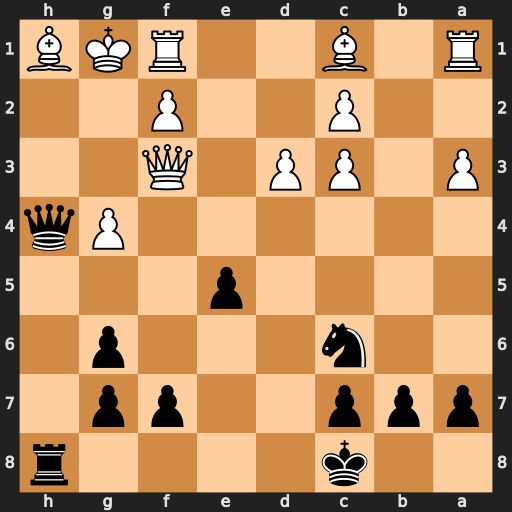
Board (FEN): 2k4r/ppp2pp1/2n3p1/4p3/6Pq/P1PP1Q2/2P2P2/R1B2RKB
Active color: b
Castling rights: -
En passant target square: -
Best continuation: Qh2#